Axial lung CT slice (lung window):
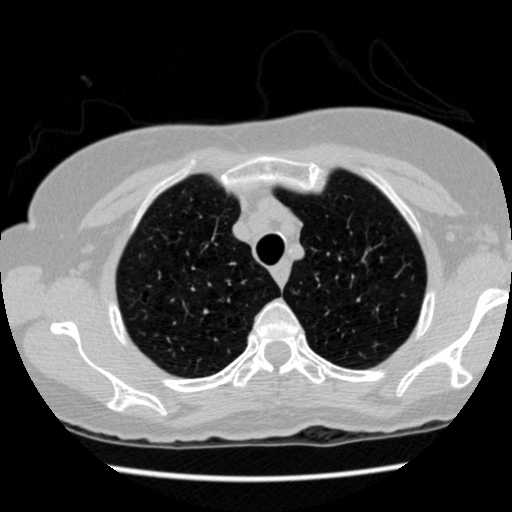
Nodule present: no